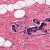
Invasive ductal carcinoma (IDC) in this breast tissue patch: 0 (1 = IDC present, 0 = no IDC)